Fundus camera: zeiss
Shooting center: fovea
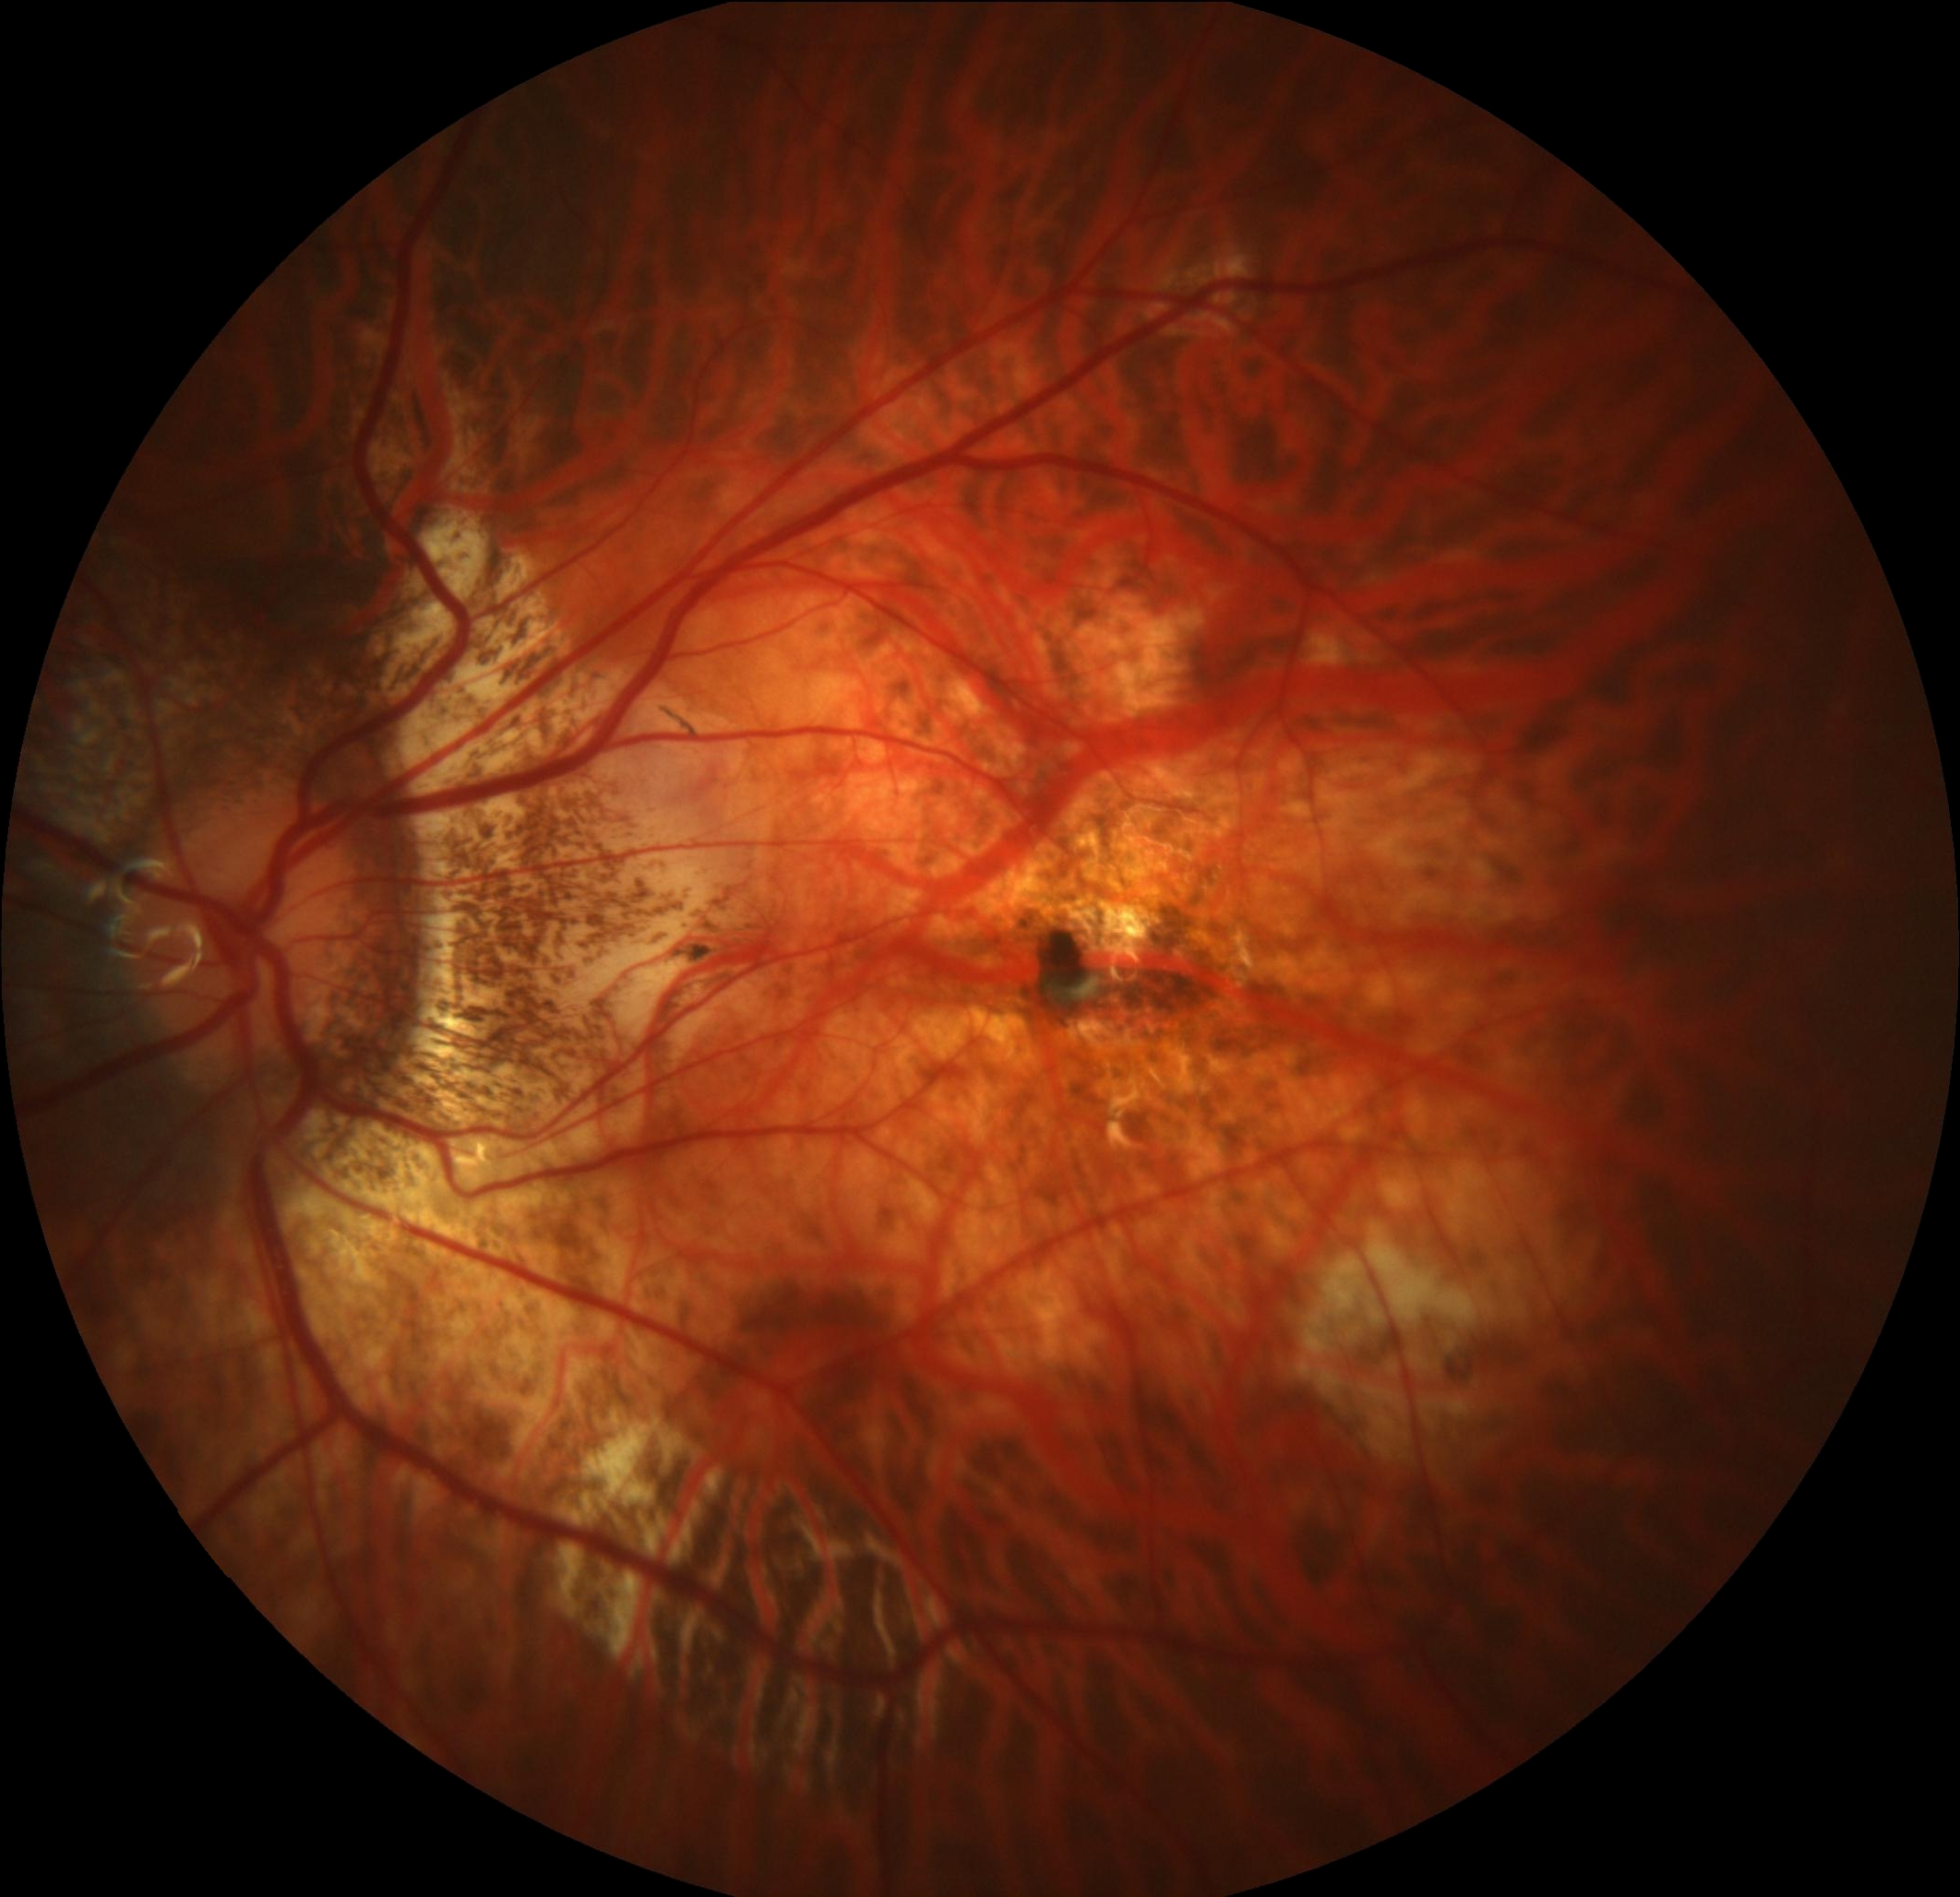
Pathologic myopia: yes
Patchy retinal atrophy: present
Retinal detachment: absent